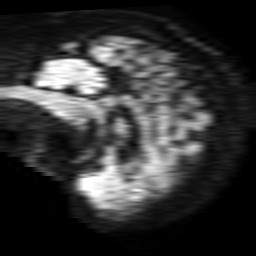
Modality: TRACE
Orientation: sagittal
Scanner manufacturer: philips
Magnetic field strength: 1.5 T
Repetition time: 3.917 s
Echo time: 0.07078 s